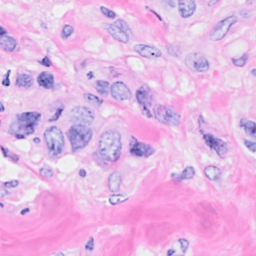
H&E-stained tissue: Breast